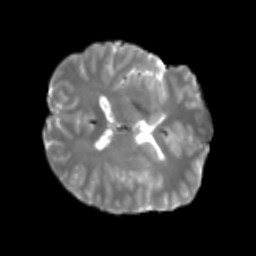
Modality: T2w
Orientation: axial
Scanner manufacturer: siemens
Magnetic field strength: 3 T
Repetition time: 4 s
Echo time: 0.0594 s